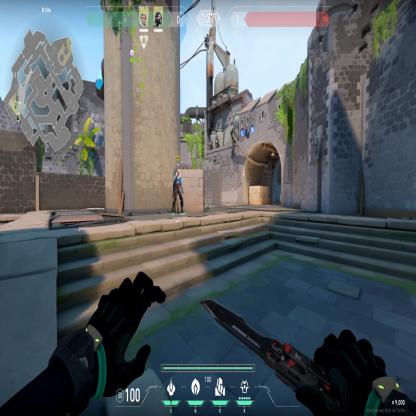
Label: teammate